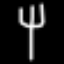
Label: fork